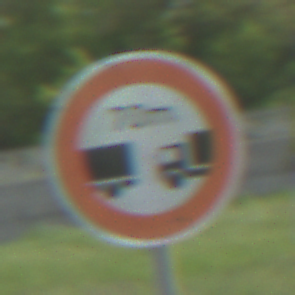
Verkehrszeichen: VerbotUnterschreitenMindestabstand
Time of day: MorningAfternoon
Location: Outdoor (Nature)
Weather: PartlyCloudy
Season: NotSpecified
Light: Natural